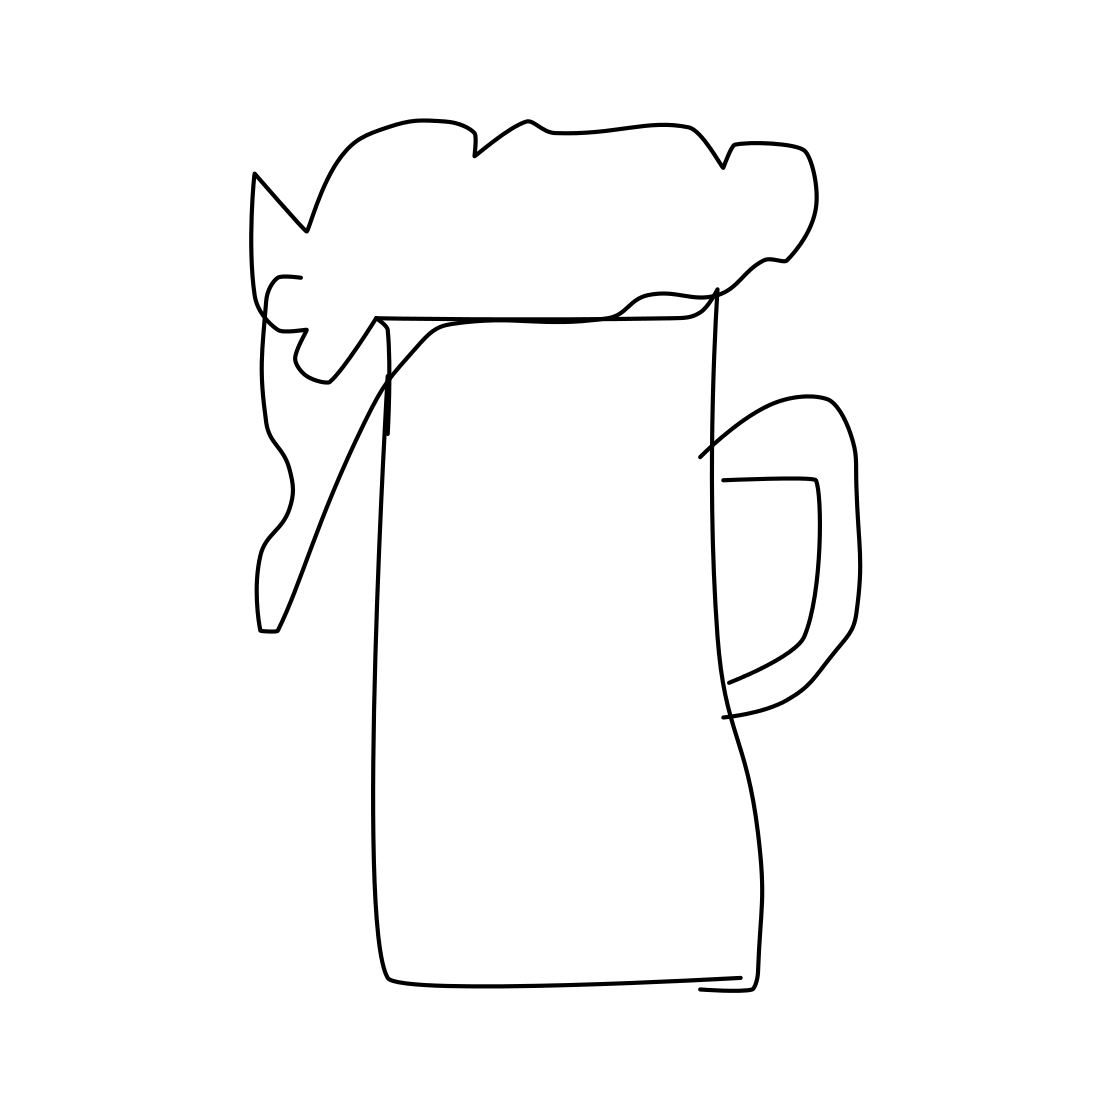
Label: beer-mug